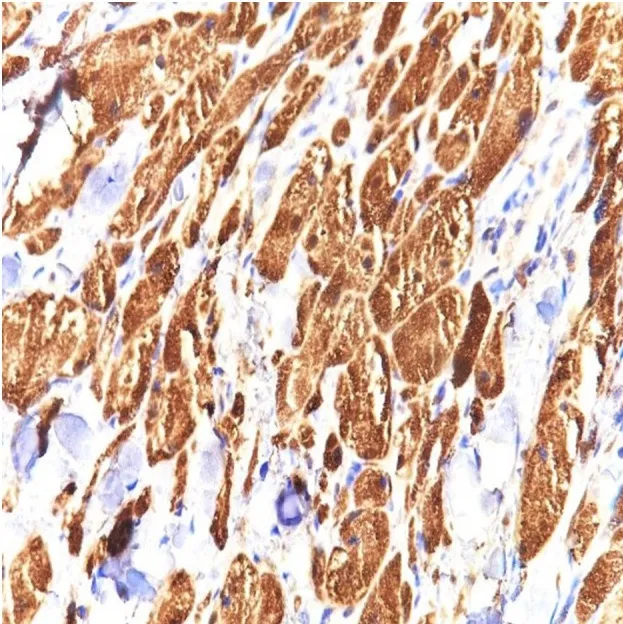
S100 stain in granular cell tumor strongly stains the cytoplasm and the nuclei of the granular cells. Strong and diffuse S100 expression is characteristic of this tumor (40 x magnification).
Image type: pathology (immunostaining)